Question: We have some applications built against .NET 3.5 and referencing ESRI ArcObjects .NET DLLs (which in turn reference COM DLLs). We're running them on Windows 2008.
Sometimes I will look in the applications' installation directories and alongside the EXEs there are a list of files with '.s' and '.x' extensions.

I wondered if they were generated if the program crashes, but if it is then it doesn't appear to be consistent. The file names are all in the pattern "xx#####", where ##### are numbers, which I thought may have been related to process IDs but I'm not certain about that.
I didn't put those files there, and I can't find any information as to what they are. What are they and why are they there?
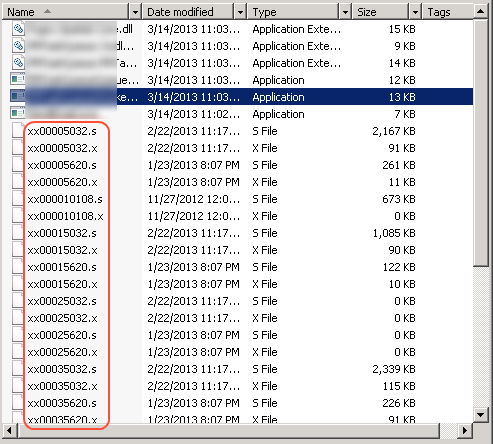
Answer: It appears these are ESRI-related files. They are not anything to do with .NET per se.
<URL>